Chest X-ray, AP view. Patient: 66 years old, sex F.
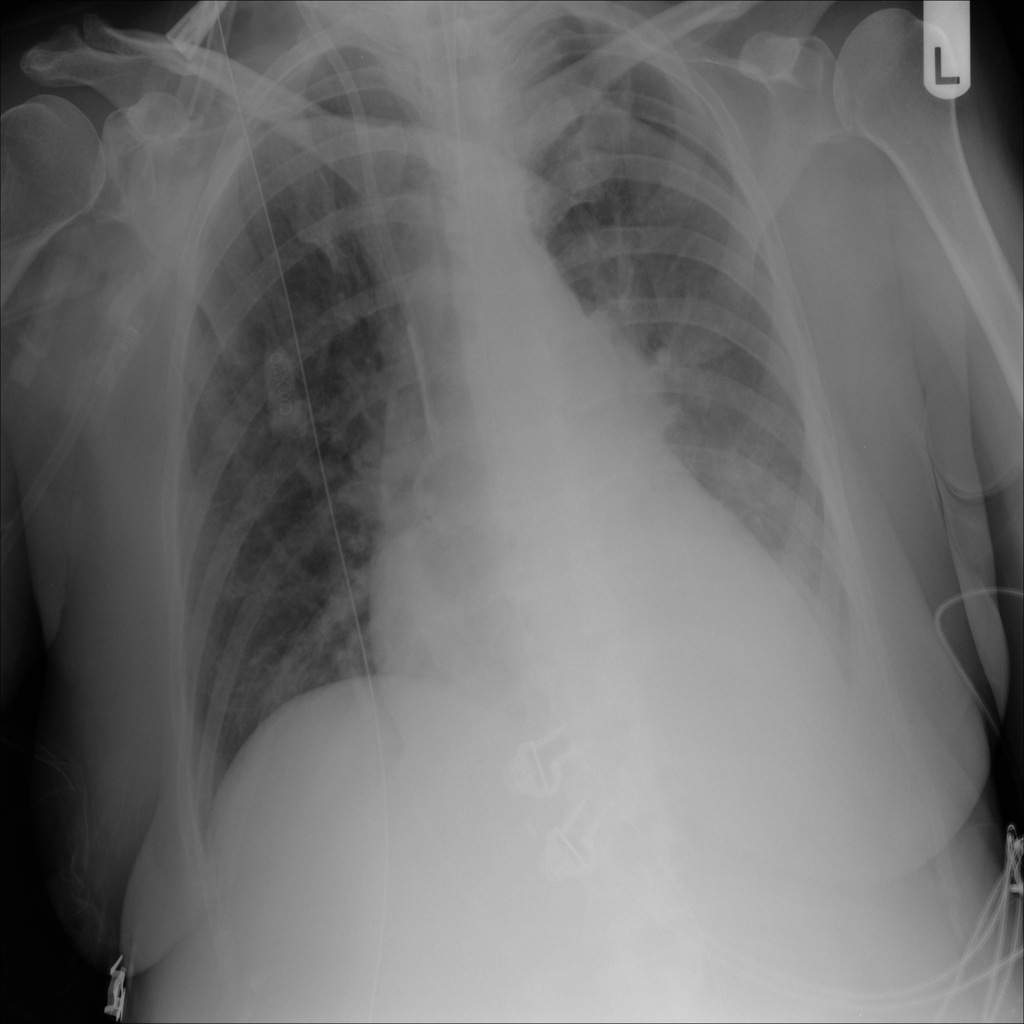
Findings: Atelectasis, Consolidation, Effusion, Pneumothorax